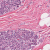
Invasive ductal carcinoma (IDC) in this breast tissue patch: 0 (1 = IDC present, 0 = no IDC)